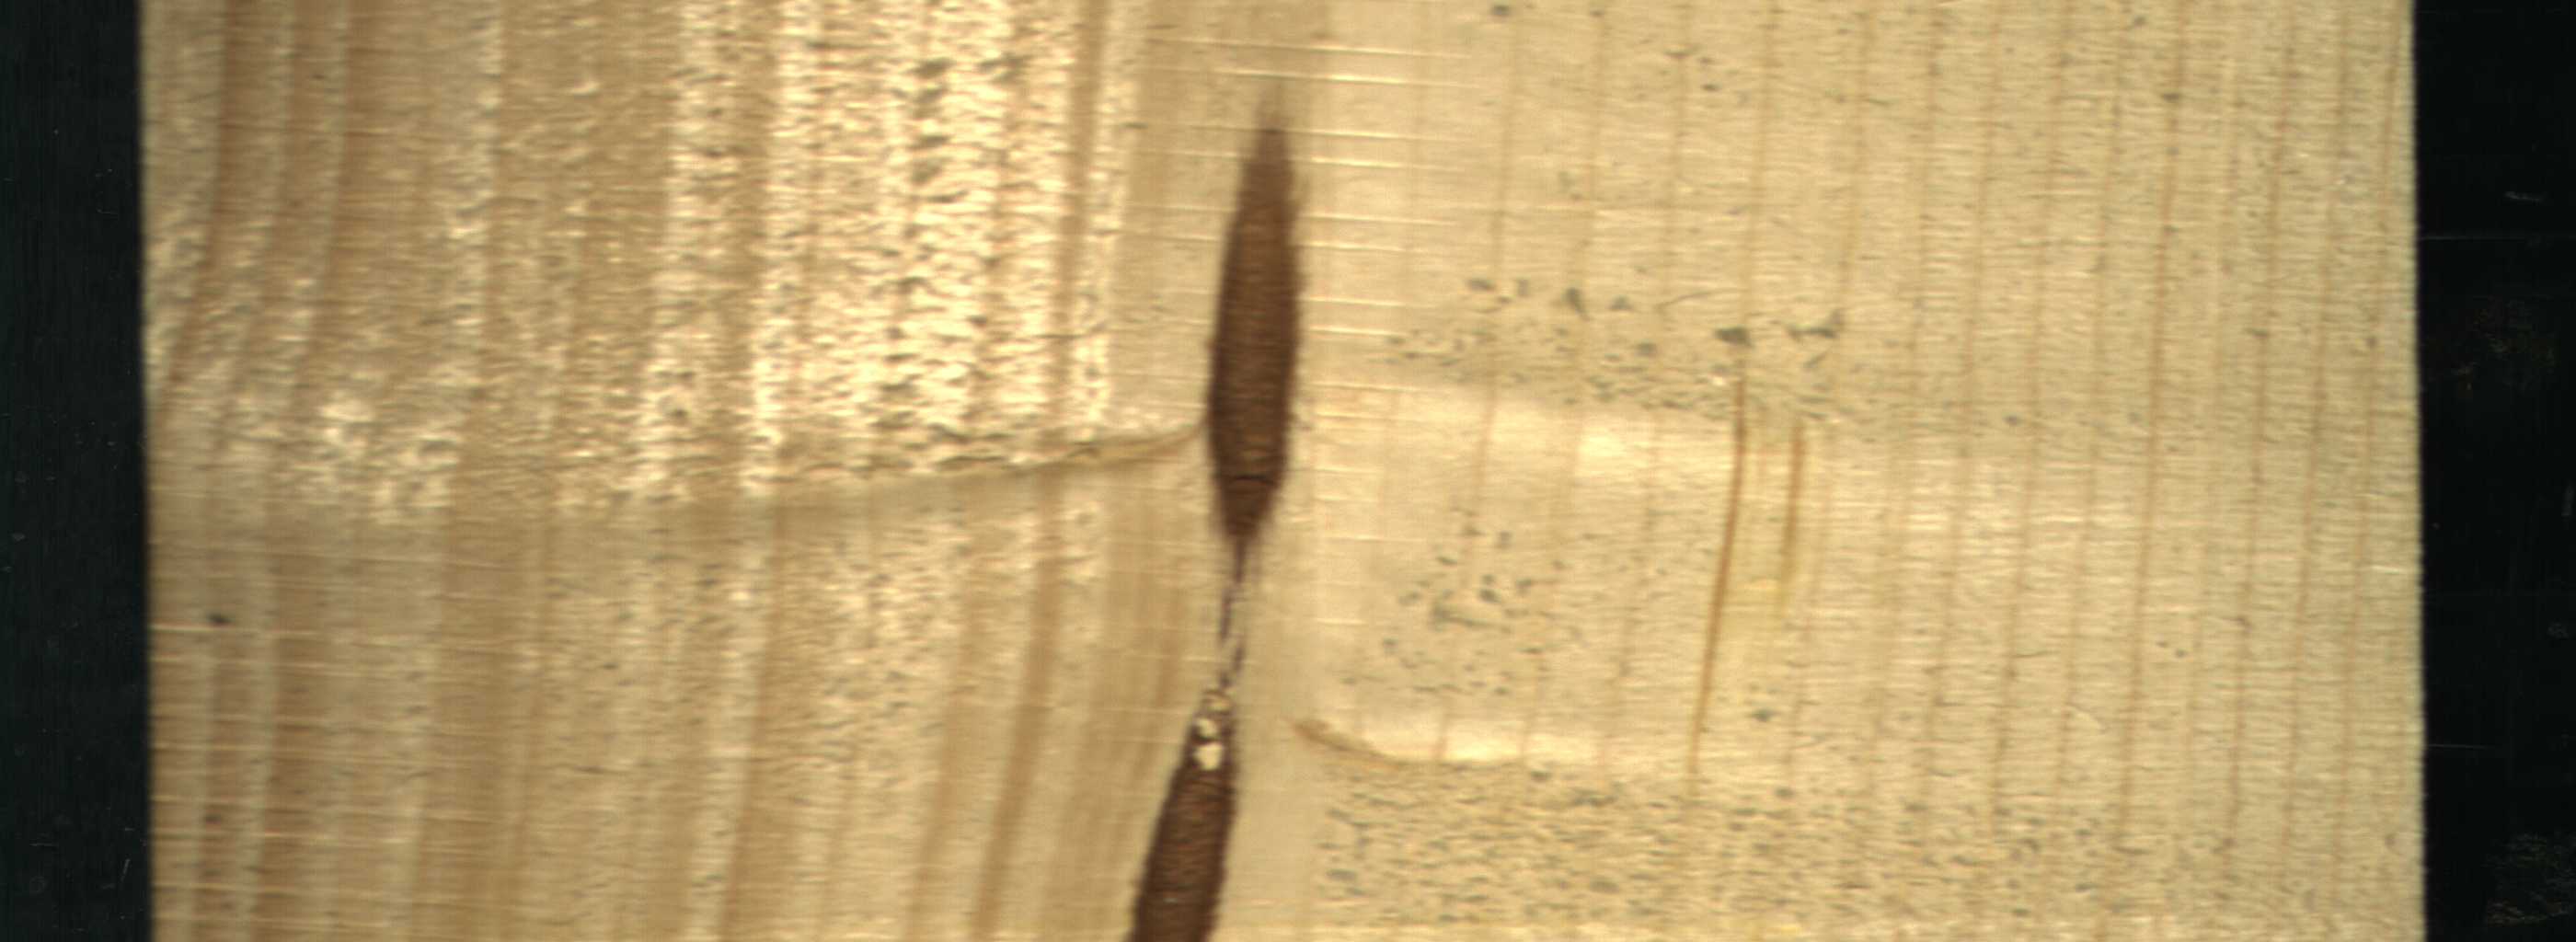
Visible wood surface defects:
Marrow
Marrow
Crack